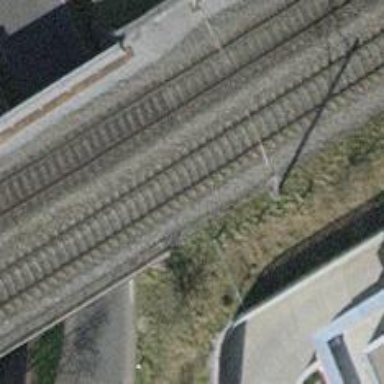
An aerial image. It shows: Bridge with single railway track electrified by contact line.